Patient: sex M, age 30
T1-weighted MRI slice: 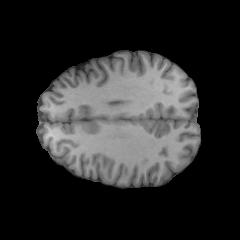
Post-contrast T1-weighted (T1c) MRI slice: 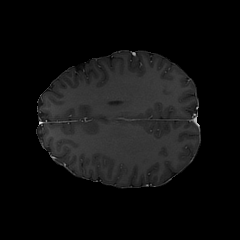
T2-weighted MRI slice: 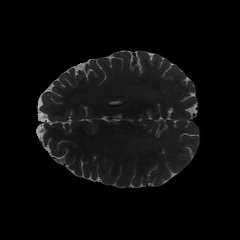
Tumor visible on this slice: no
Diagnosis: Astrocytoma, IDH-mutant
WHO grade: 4